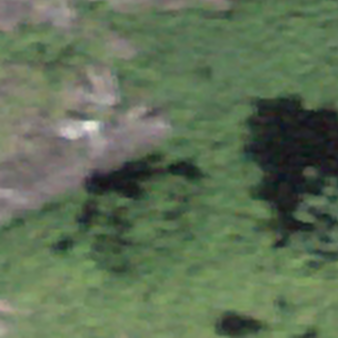
Label: other